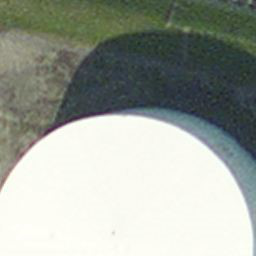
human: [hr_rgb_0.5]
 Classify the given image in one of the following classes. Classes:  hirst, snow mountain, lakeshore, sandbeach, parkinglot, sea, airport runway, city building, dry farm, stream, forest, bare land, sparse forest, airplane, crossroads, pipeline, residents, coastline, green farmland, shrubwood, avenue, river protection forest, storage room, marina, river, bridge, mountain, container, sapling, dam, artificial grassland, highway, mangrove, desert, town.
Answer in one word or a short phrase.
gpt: storage room